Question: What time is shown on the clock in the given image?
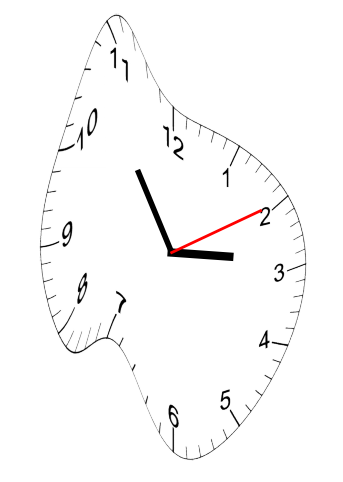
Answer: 02:54:10